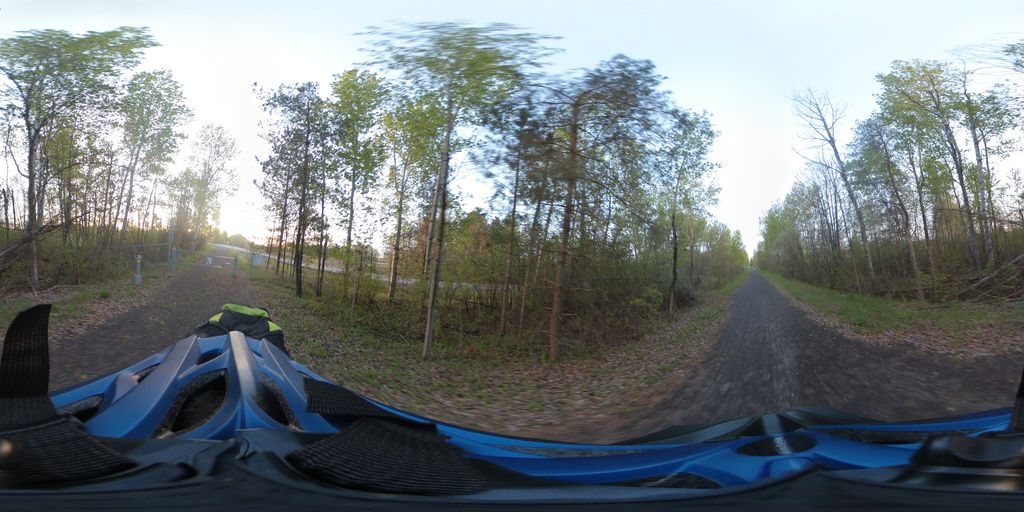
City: ottawa-gatineau